Question: I am trying to plot an area chart which have vertical lines for each date. I want to represent each line with different color.
Please refer image below for details.

Please check my code below. $session variable contains the json data which represents graph.
'''
$session =
[["Date",{"role":"annotation"},"Value"],["2015-06-07",null,861],["2015-06-08",null,1381],["2015-06-09",null,2351],["2015-06-10",null,2125],["2015-06-11",null,1970],["2015-06-12",null,1745],["2015-06-13",null,1079],["2015-06-14",null,1087],["2015-06-15",null,2221],["2015-06-16",null,2176],["2015-06-17","Test ",1918],["2015-06-18",null,1826],["2015-06-19",null,1720],["2015-06-20",null,937],["2015-06-21",null,1094],["2015-06-22",null,2170],["2015-06-23",null,2085],["2015-06-24",null,1952],["2015-06-25",null,1865],["2015-06-26",null,1674],["2015-06-27",null,977],["2015-06-28",null,1005],["2015-06-29",null,2130],["2015-06-30",null,1913],["2015-07-01",null,1774],["2015-07-02",null,1891],["2015-07-03",null,1572],["2015-07-04",null,979],["2015-07-05",null,1024],["2015-07-06",null,2163],["2015-07-07",null,2041]]
<html>
<head>
<script type="text/javascript" src="https://www.google.com/jsapi"></script>
<script type="text/javascript">
function drawVisualization() {
var session_data = <?php echo $session_data; ?>;
for (var index = 0; index < session_data.length; index++) {
session_data[index][0] = new Date(session_data[index][0]);
}
var data = google.visualization.arrayToDataTable(session_data);
var chart = new google.visualization.AreaChart(document.querySelector('#linechart_material'));
chart.draw(data, {
width: 1600,
height: 600,
annotation: {
1: {
style: 'line',
color: 'black'
},
2:{
style: 'line',
color: 'blue'
}
},
vAxis: {
gridlines: {
color: 'none'
},
baselineColor: 'green'
},
hAxis: {
gridlines: {
color: 'none'
}
},
series: {
0: {color: '#e7711b'},
1: {color: '#e2431e'},
2: {color: '#f1ca3a'},
3: {color: '#6f9654'},
4: {color: '#1c91c0'},
5: {color: '#43459d'},
}
});
}
google.load('visualization', '1', {packages: ['corechart'], callback: drawVisualization});
</script>
</head>
<body>
<div id="linechart_material"></div>
</body>
</html>
'''
Please check js fiddle - <URL>
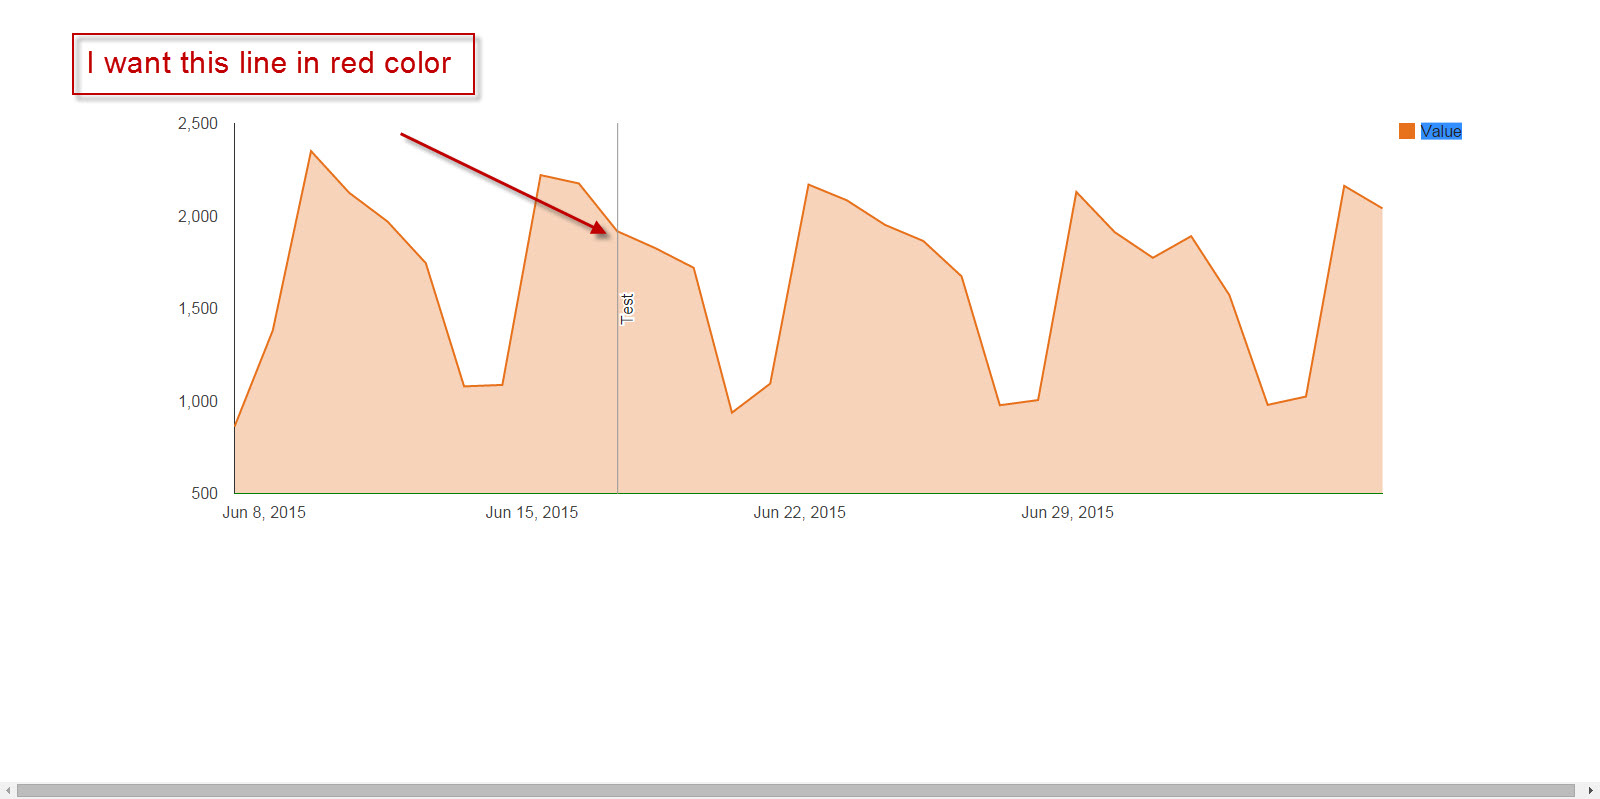
Answer: You need 'stemColor' property of 'annotations' to color those lines.
'''
annotations: {
stemColor: 'red'
}
'''
Here is the updated <URL>.
For more options to edit the annotations, find the documentation <URL>